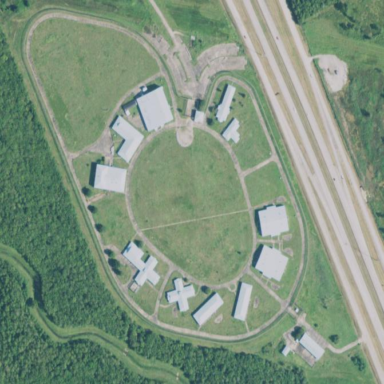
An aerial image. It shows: Prison.